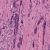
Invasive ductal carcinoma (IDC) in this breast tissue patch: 1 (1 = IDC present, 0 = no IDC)